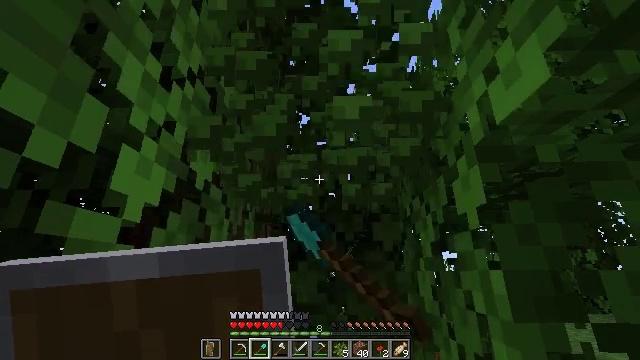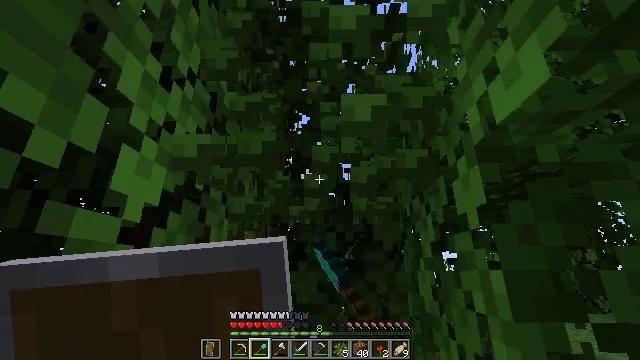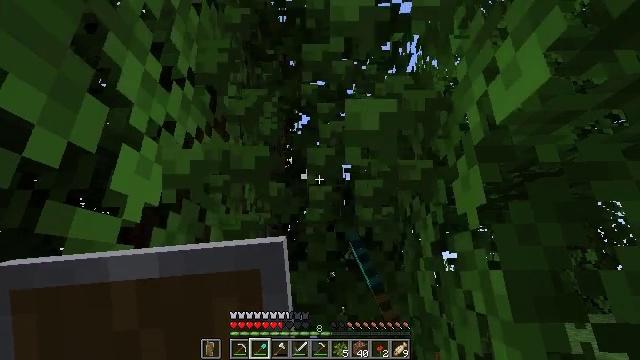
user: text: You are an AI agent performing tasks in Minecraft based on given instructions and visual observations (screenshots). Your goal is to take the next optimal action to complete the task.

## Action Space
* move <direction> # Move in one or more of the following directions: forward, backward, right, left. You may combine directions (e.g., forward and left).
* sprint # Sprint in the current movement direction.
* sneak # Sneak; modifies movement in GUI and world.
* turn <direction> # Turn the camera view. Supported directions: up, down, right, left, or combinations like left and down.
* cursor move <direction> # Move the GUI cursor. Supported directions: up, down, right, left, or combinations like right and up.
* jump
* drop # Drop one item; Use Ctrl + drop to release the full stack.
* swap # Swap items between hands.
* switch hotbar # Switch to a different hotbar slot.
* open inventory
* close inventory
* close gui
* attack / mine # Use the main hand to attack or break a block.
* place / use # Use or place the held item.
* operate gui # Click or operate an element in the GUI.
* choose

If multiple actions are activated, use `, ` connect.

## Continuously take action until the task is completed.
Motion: motion action
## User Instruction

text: Remove oak leaves from branches.
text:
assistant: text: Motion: attack / mine
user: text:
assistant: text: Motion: attack / mine
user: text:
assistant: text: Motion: attack / mine